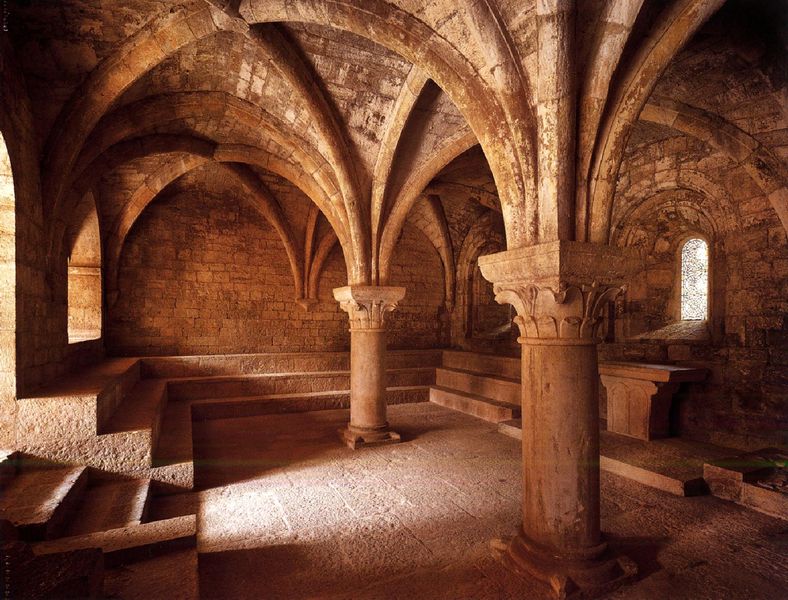
Titel: Zisterzienserabtei LeThoronet
Standort: Le Thoronet, Abtei Le Thoronet (EU - F - Provence - Alpes - Côte-d’Azur)
Schlagwörter: fenster, licht, raum, säule, säulen, wand, sockel, stein, innen, gotik, bogen, treppe, stufen, bögen, fugen, gewölbe, kapitelle, sandstein, kreuzgewölbe, kreuzgratgewölbe, mauern, romanik, krypta, tonnengewölbe, romanisch, tonnengeölbe, bkeller